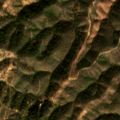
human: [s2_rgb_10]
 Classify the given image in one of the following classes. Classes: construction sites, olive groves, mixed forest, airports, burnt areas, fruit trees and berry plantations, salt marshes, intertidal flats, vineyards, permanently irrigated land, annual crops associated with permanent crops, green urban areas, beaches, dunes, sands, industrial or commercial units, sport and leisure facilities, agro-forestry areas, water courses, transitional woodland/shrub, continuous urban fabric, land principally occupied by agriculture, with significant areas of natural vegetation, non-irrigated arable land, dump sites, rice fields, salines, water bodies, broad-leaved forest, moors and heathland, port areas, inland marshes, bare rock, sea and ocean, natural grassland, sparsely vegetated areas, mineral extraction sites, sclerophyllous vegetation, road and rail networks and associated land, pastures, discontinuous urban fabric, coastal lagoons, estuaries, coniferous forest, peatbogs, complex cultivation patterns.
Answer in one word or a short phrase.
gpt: land principally occupied by agriculture, with significant areas of natural vegetation, agro-forestry areas, broad-leaved forest, transitional woodland/shrub